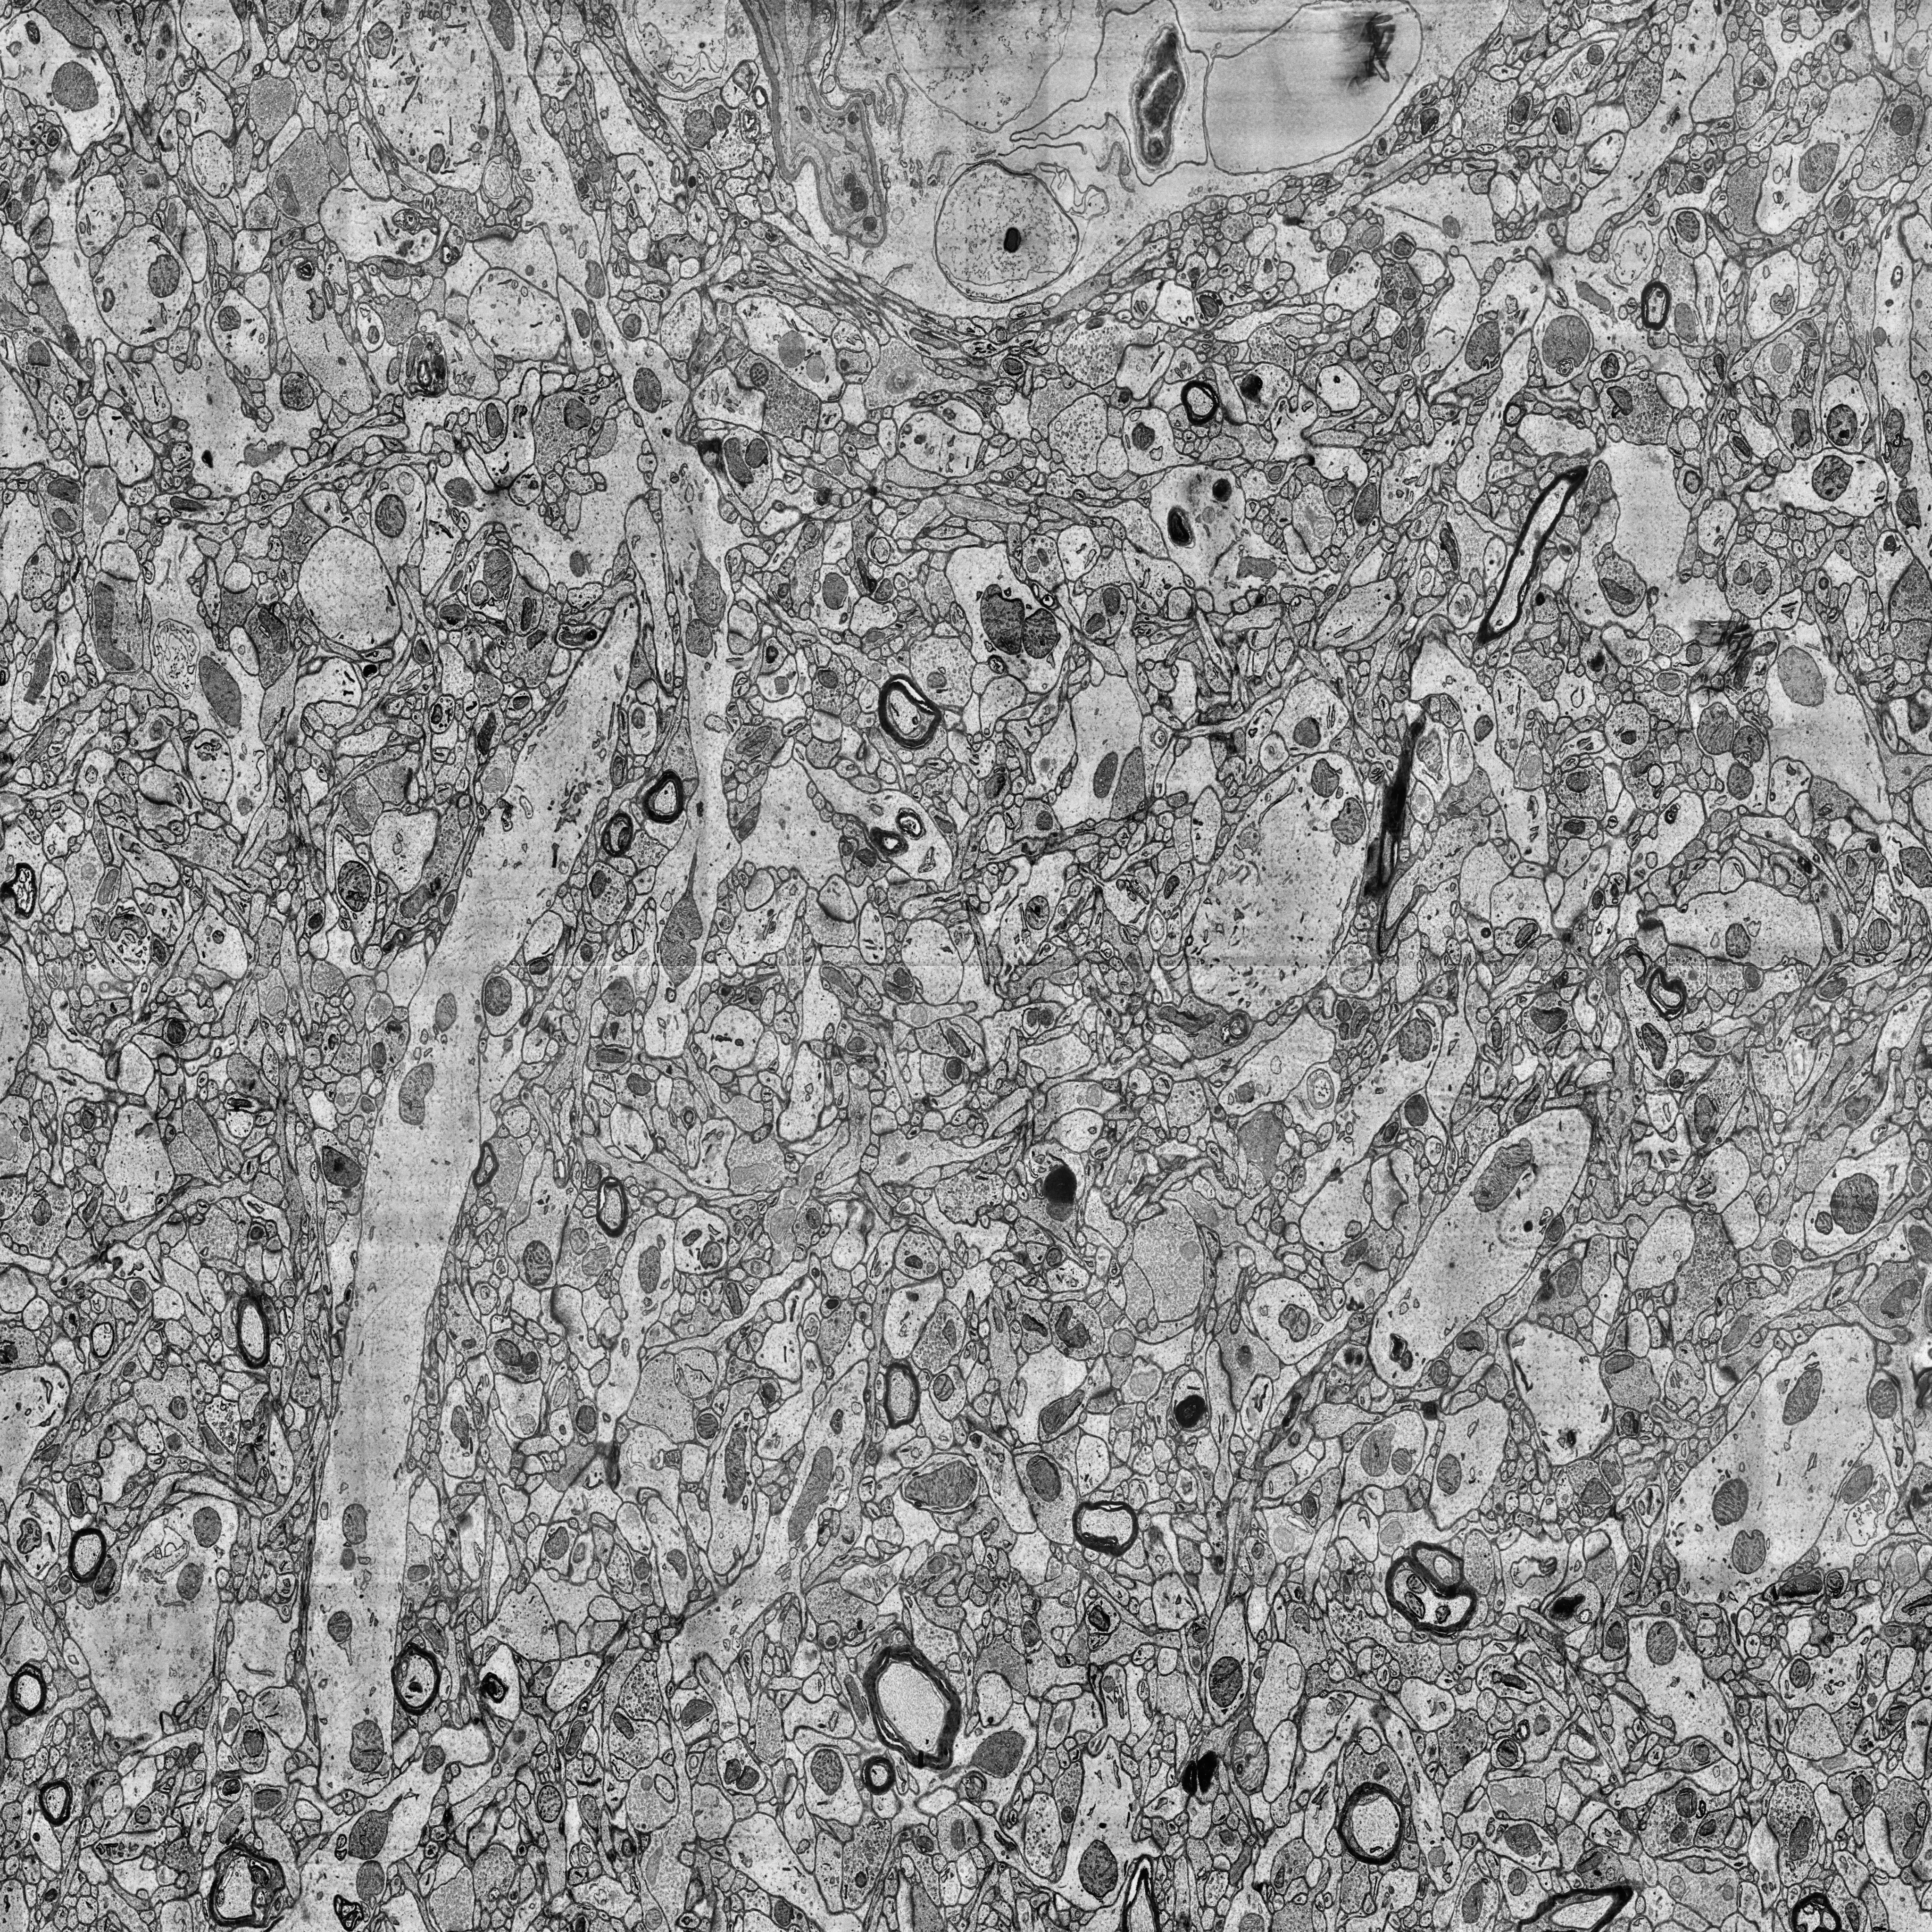
Electron microscopy slice of human cortex tissue
Slice depth (z): 75
Mitochondria instances in slice: 468